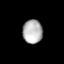
Tissue: lung
Cell type: Myeloid cells
Senescence score: 0.6742
Nuclear area (px): 459
Mean DAPI intensity: 179.451